Question: I get the error in the title when I try to insert data into the oracle 11g database. Here is the table details and the function which I use:

'''
private static void insertDetails() throws Exception{
Scanner sc=new Scanner(System.in);
Connection con=DriverManager.getConnection("jdbc:oracle:thin:@localhost:1521:xe","AJ204","pract");
System.out.println("Connected database successfully...");
PreparedStatement ps=null;
ps=con.prepareStatement("INSERT INTO 'STUDENT_PERS_DETAILS'(ENROLL_NO,NAME,GENDER,PERMANENT_ADDRESS_HOUSE_NO.,PERMANENT_ADDRESS_STREET_NAME,PERM._ADDR._NEAREST_LANDMARK,PERM._ADDR._PINCODE,CONTACT_NO.,EMAIL_ADDRESS,AADHAR) VALUE (?,?,?,?,?,?,?,?,?,?)");
System.out.println("Enter the student's details");
System.out.println("Enroll_No:");
long enroll_no=sc.nextLong();
ps.setLong(1, enroll_no);
System.out.println("Name:");
sc.nextLine();
String name2=sc.nextLine();
ps.setString(2, name2);
System.out.println("Gender:");
String gndr=sc.nextLine();
ps.setString(3, gndr);
System.out.println("Permanent Address details:");
System.out.println(" House No.:");
String house_no=sc.nextLine();
ps.setString(4, house_no);
System.out.println(" Street Name:");
String street=sc.nextLine();
ps.setString(5, street);
System.out.println(" Nearest Landmark:");
String landmark=sc.nextLine();
ps.setString(6,landmark);
System.out.println(" Pincode:");
long pincode=sc.nextLong();
ps.setLong(7, pincode);
System.out.println("Contact No.:");
long cntct_no=sc.nextLong();
ps.setLong(8, cntct_no);
System.out.println("Email:");
String email=sc.nextLine();
ps.setString(9,email);
System.out.println("Aadhaar No.:");
long aadhaar_no=sc.nextLong();
ps.setLong(10, aadhaar_no);
System.out.println("Set success");
int n=ps.executeUpdate();
System.out.println("Updated");
ps.close();
con.close();
}
'''
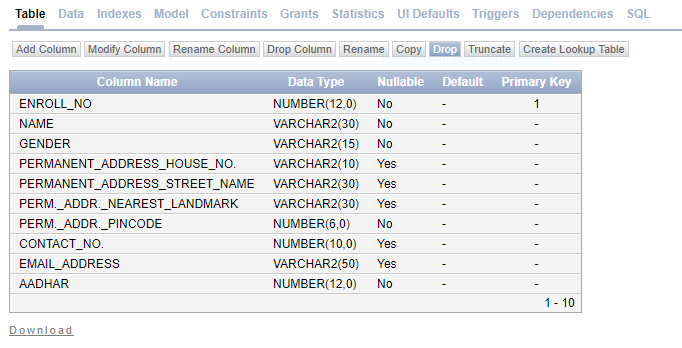
Answer: Your SQL statements turns out this:
'''
INSERT INTO 'STUDENT_PERS_DETAILS' (
ENROLL_NO,
NAME,
GENDER,
PERMANENT_ADDRESS_HOUSE_NO.,
PERMANENT_ADDRESS_STREET_NAME,
PERM._ADDR._NEAREST_LANDMARK,
PERM._ADDR._PINCODE,
CONTACT_NO.,
EMAIL_ADDRESS,
AADHAR)
VALUE
(?,?,?,?,?,?,?,?,?,?)
'''
It has several errors:
- - '.'- 'VALUE''VALUES'